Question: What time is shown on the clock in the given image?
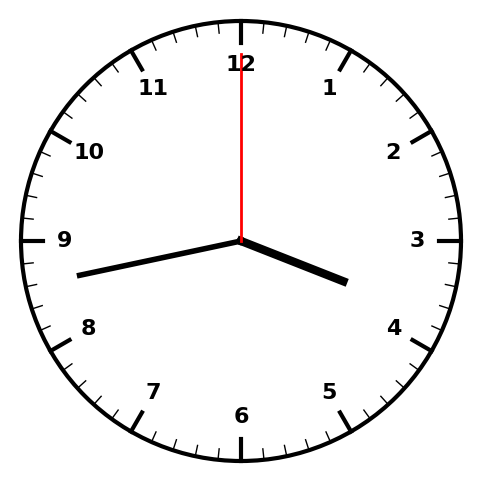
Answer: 03:43:00